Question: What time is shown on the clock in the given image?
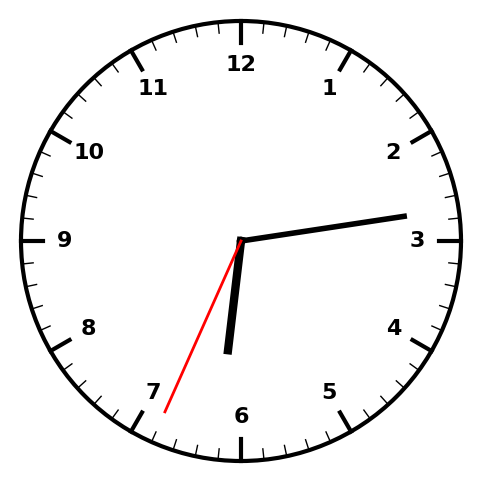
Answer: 06:13:34